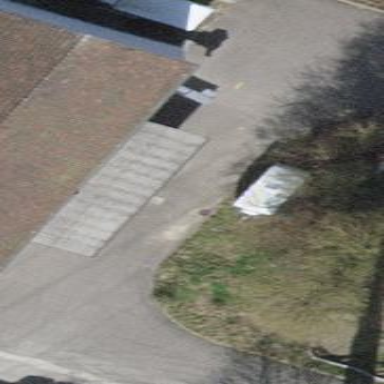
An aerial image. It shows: View of roof of building.